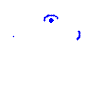
Particle: proton